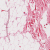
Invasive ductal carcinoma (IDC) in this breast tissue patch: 0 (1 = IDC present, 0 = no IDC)